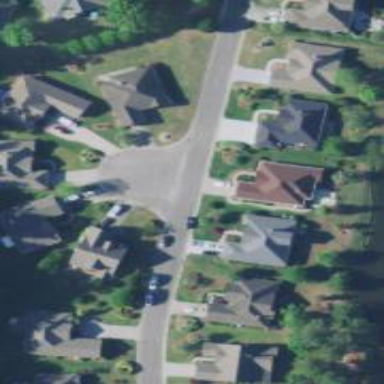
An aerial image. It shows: Neighborhood.